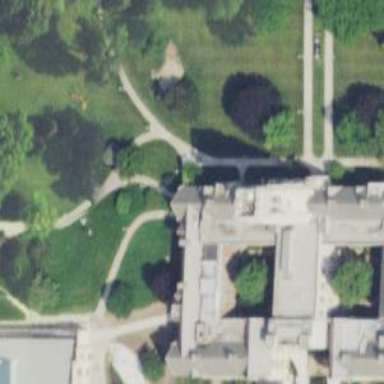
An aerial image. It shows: University building.